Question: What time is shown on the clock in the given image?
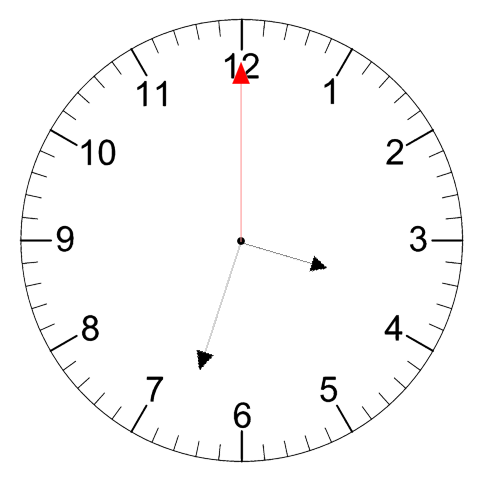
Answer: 03:33:00